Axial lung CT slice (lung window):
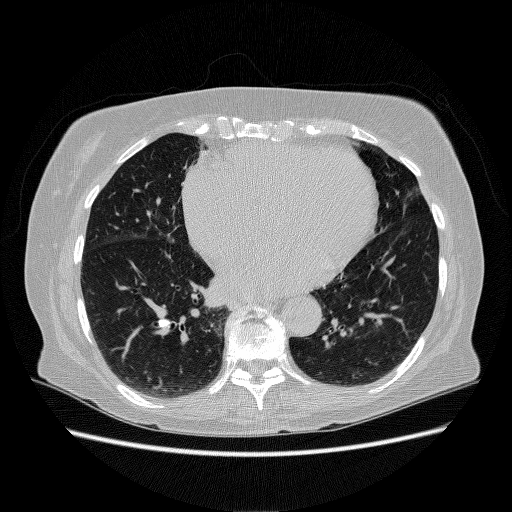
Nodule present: no